Field crop: tomato
Growth stage: 1
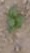
Species: solanum